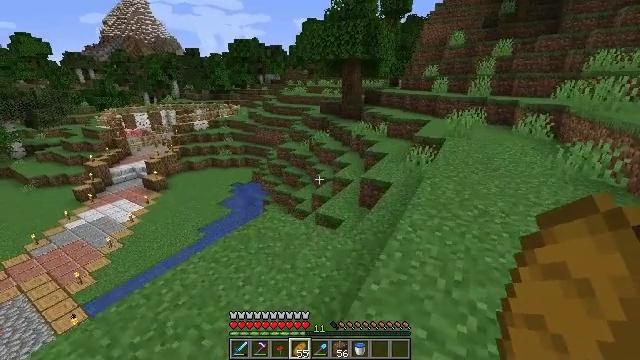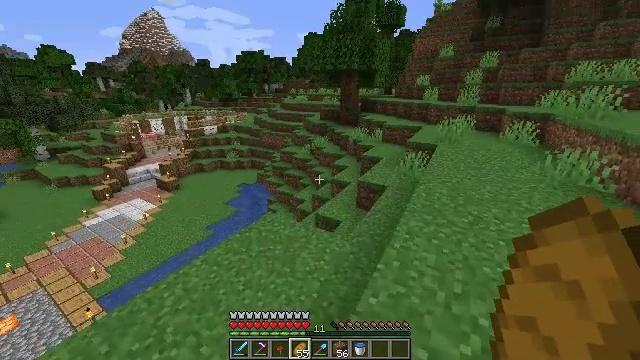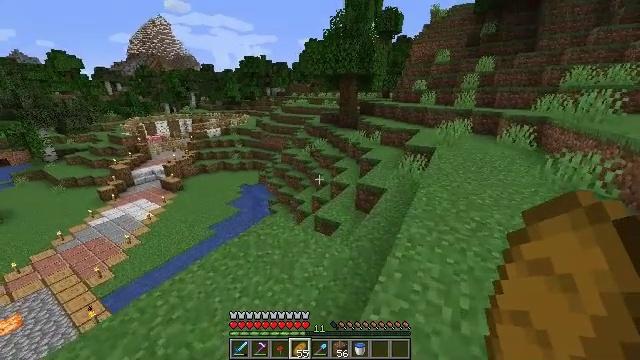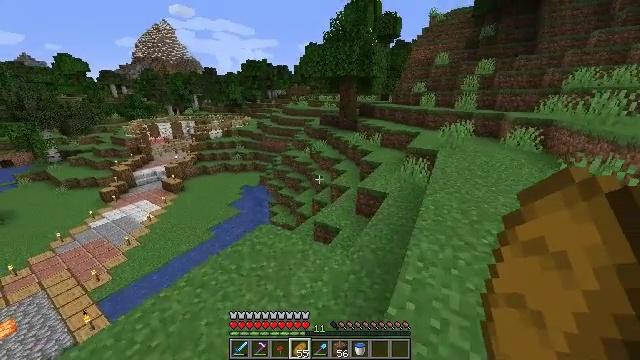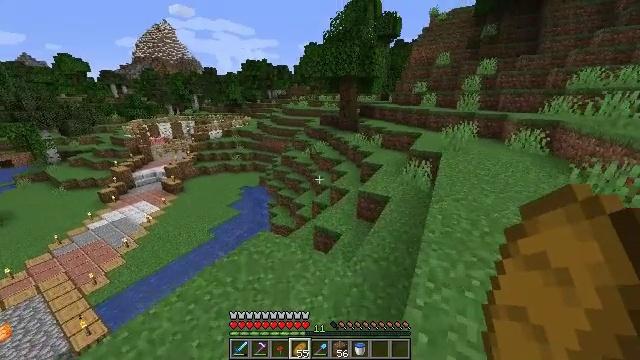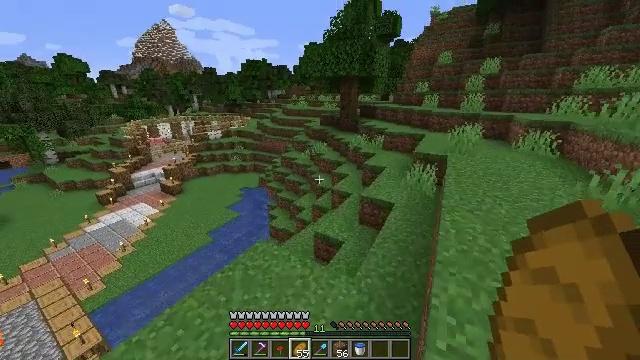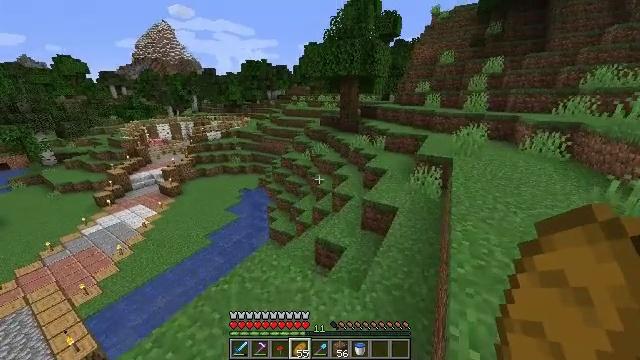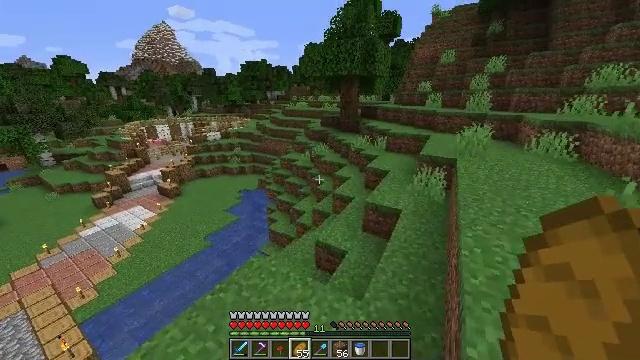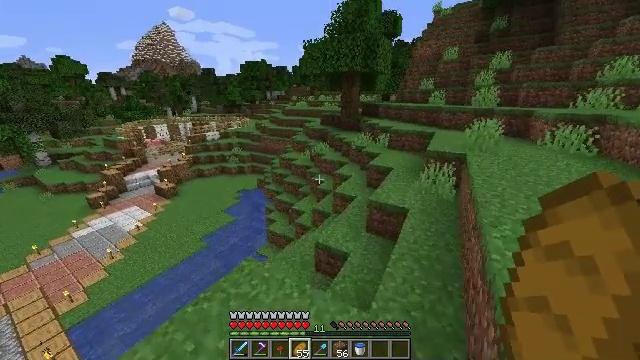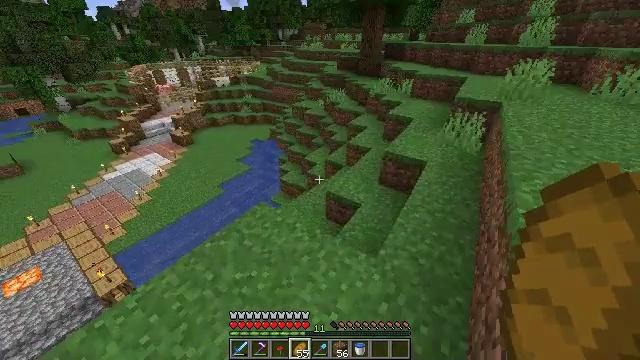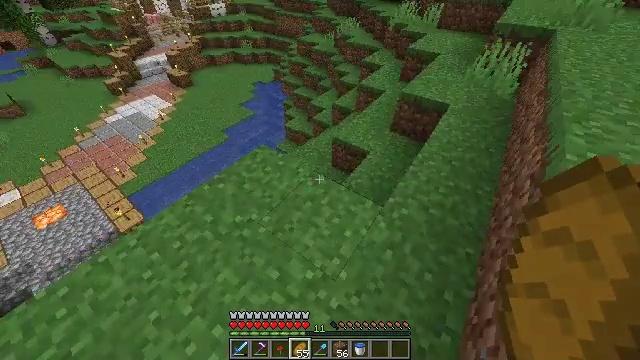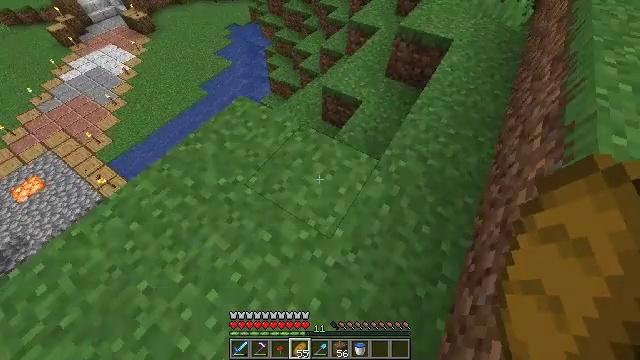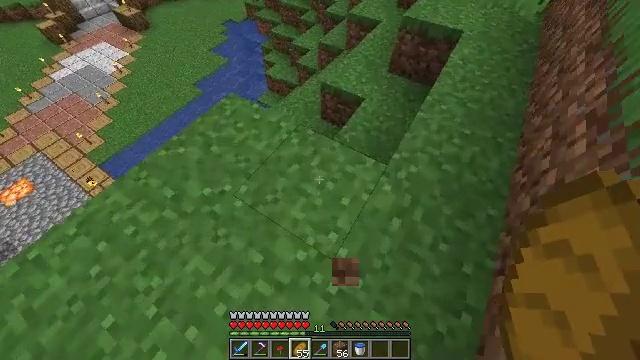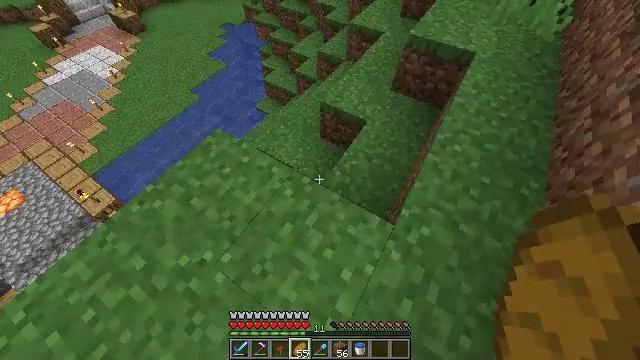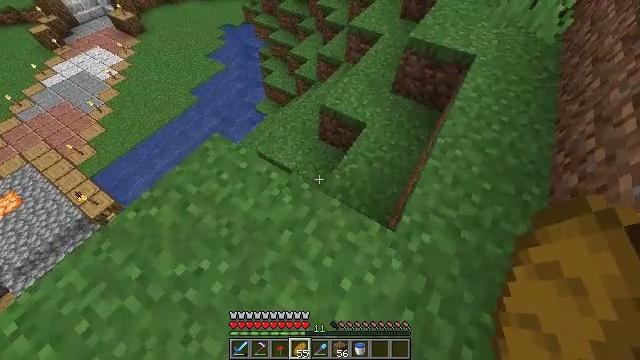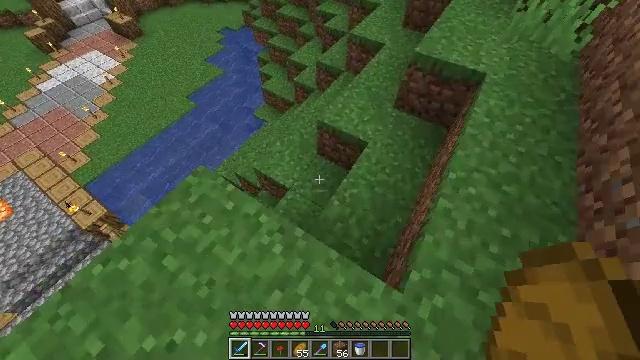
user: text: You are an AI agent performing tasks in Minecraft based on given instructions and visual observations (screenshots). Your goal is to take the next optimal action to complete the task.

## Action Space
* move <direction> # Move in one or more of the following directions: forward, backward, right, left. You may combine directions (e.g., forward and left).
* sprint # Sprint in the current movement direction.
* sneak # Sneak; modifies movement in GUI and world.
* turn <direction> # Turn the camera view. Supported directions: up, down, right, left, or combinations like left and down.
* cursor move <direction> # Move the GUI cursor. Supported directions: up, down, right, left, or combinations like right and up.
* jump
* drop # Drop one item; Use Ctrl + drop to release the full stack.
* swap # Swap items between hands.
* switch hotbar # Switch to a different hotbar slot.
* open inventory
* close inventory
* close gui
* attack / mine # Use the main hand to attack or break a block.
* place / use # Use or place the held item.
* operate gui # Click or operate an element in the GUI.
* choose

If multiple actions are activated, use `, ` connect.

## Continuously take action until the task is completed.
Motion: motion action
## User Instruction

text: Break the tree to get oak logs.
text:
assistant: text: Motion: move forward
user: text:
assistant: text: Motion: move forward
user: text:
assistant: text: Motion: move forward
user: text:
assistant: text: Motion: move forward
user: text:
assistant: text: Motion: move forward
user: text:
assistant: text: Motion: move forward
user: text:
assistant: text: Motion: move forward
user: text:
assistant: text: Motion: move forward
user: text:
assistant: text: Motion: move forward, turn left and down
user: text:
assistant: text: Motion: move forward, turn left and down
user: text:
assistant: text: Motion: move forward, turn right and down
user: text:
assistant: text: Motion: move forward
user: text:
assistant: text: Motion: move forward
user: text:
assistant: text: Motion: move forward
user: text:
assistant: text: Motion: move forward, switch to hotbar 1
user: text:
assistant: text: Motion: move forward, switch to hotbar 1
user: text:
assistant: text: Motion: move forward, switch to hotbar 1
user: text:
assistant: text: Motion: move forward, switch to hotbar 1
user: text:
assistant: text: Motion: move forward, turn left
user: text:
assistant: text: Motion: move forward, turn left
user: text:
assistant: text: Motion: move forward, turn left
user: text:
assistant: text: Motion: move forward, turn left
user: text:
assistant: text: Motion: move forward, turn left
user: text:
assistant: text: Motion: move forward
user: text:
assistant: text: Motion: move forward, turn right
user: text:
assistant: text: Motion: move forward, turn right
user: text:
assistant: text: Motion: move forward, turn right
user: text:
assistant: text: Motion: move forward
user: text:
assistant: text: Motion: move forward
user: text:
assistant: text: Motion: move forward and move right